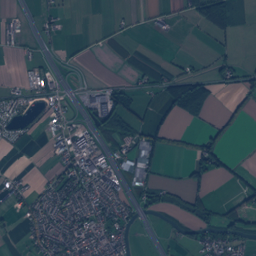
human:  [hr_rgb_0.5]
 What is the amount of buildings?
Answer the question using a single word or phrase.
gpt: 2240

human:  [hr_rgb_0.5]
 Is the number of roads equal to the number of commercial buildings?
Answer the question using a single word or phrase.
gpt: no

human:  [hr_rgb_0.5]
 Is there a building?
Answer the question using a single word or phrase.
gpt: yes

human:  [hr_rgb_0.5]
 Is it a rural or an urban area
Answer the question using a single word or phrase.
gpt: urban

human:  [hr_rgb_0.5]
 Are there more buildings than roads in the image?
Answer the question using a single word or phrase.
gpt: yes

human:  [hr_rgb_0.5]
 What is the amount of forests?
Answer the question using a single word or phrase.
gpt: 88

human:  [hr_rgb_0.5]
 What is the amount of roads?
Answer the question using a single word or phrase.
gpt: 327

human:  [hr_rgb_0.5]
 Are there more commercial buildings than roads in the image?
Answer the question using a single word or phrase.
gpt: no

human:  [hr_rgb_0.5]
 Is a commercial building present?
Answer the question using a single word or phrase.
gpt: yes

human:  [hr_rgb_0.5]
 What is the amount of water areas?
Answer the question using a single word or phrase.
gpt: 30

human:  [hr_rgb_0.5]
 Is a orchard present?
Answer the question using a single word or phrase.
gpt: yes

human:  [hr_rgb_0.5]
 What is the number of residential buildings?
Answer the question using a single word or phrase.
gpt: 2158

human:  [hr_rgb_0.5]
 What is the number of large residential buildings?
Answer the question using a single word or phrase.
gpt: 6

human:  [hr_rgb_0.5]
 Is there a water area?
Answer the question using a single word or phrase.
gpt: yes

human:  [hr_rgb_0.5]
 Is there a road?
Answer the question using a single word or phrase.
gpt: yes

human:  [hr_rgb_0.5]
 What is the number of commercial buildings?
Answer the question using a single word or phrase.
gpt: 73

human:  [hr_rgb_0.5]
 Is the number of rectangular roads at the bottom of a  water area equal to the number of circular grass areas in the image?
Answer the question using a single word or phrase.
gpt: yes

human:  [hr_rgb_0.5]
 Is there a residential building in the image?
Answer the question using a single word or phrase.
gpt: yes

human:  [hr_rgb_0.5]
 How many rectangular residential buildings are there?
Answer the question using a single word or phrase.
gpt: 1189

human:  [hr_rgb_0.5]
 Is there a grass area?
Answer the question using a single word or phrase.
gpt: yes

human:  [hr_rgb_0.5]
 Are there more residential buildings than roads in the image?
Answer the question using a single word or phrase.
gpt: yes

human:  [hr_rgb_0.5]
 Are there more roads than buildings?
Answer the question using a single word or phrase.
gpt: no

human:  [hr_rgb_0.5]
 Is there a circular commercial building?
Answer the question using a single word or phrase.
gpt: no

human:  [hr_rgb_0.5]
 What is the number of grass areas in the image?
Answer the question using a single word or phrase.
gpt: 154

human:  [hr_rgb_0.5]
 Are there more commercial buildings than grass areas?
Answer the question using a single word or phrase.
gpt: no

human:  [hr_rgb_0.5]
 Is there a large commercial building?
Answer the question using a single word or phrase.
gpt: yes

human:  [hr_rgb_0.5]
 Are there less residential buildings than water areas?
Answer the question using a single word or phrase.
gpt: no

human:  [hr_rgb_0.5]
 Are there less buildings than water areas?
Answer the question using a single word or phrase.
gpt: no

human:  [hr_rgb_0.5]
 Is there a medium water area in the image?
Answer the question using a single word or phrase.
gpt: yes

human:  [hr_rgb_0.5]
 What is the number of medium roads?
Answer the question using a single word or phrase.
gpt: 0

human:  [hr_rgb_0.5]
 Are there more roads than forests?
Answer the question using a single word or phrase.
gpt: yes

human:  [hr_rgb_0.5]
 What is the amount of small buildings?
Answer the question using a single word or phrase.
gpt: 2203

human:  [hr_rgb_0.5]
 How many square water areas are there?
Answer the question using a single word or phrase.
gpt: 3

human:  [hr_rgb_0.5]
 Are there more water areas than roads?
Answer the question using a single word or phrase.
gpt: no

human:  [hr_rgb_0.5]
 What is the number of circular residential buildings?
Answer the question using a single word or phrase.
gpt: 6

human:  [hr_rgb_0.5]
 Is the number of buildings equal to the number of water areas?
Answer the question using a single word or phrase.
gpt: no

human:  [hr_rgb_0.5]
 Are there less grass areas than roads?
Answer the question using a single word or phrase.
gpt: yes

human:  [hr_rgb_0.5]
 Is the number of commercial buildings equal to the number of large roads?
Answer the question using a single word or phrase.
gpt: no

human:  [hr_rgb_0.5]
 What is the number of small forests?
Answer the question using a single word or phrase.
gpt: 45

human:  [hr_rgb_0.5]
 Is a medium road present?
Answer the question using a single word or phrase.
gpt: no

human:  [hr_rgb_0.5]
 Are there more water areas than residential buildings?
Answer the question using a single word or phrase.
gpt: no

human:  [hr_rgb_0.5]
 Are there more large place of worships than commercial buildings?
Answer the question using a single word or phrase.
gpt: no

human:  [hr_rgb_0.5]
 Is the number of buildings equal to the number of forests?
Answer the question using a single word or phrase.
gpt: no

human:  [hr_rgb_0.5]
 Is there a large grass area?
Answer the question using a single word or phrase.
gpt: yes

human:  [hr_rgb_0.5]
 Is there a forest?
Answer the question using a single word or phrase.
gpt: yes

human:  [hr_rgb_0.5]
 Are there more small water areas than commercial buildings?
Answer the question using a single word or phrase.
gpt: no

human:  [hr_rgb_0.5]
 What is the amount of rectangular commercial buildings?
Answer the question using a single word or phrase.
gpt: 37

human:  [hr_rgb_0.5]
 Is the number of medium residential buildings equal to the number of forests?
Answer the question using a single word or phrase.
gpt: no

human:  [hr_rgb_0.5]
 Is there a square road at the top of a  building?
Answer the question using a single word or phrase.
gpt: no

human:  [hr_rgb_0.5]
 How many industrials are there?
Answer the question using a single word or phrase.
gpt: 2

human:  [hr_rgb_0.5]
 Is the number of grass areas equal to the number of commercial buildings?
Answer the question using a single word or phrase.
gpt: no

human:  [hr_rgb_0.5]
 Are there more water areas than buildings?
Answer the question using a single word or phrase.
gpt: no

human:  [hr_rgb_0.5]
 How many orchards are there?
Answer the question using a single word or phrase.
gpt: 36

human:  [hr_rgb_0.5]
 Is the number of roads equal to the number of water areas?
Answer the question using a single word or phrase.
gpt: no

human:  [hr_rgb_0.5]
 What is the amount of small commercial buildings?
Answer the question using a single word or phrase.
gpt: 62

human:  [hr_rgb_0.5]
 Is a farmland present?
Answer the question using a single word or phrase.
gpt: yes

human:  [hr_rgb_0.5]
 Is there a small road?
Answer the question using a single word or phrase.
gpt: yes

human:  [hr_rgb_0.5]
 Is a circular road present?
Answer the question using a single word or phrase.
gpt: no

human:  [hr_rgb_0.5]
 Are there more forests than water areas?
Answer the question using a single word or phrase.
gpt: yes

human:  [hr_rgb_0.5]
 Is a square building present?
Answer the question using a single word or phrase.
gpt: yes

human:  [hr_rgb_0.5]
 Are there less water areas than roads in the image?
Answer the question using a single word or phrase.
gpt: yes

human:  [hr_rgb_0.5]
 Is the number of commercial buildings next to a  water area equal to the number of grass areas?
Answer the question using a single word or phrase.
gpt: no

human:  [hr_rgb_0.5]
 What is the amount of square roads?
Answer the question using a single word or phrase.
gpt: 0

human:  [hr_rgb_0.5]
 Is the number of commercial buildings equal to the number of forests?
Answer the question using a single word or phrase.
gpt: no